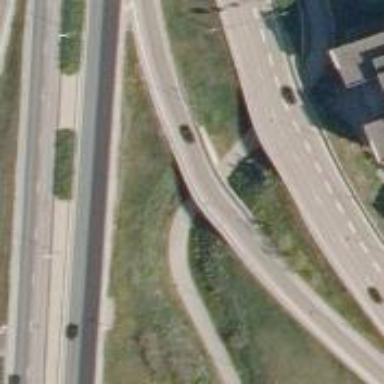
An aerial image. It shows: Asphalt surface bridge for trunk link highway.